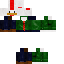
A male human skin with medium skin, wearing brown long hair dressed in a blue hoodie and black pants, featuring a closed mouth.